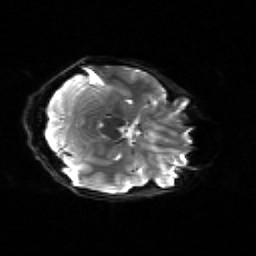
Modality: sbref
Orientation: axial
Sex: female
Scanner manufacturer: siemens
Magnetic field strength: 3 T
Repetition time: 5 s
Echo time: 0.071 s